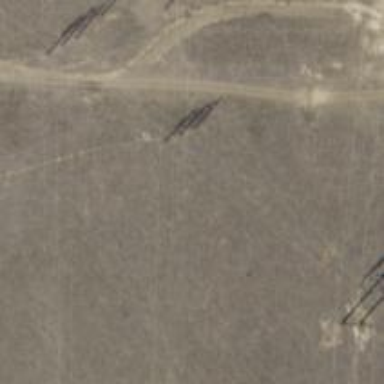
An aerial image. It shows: Power tower.